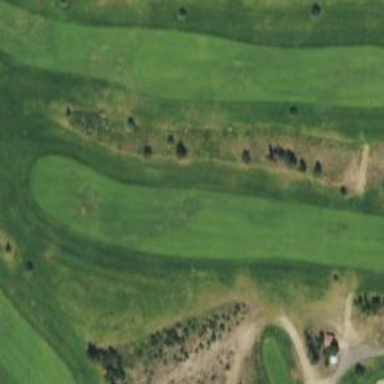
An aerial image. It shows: View of golf hole.